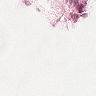
Metastatic tissue present: no